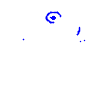
Particle: proton